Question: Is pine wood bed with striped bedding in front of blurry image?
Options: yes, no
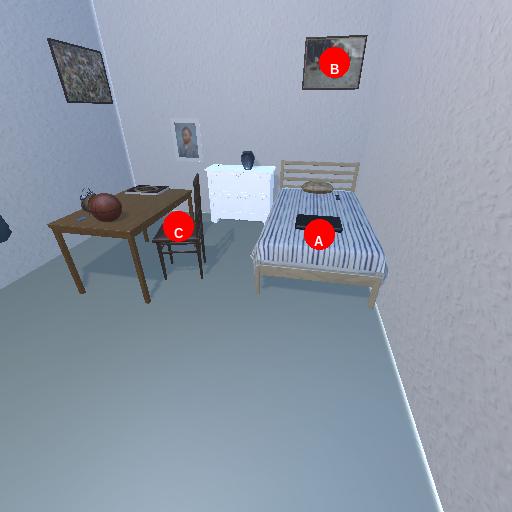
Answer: yes